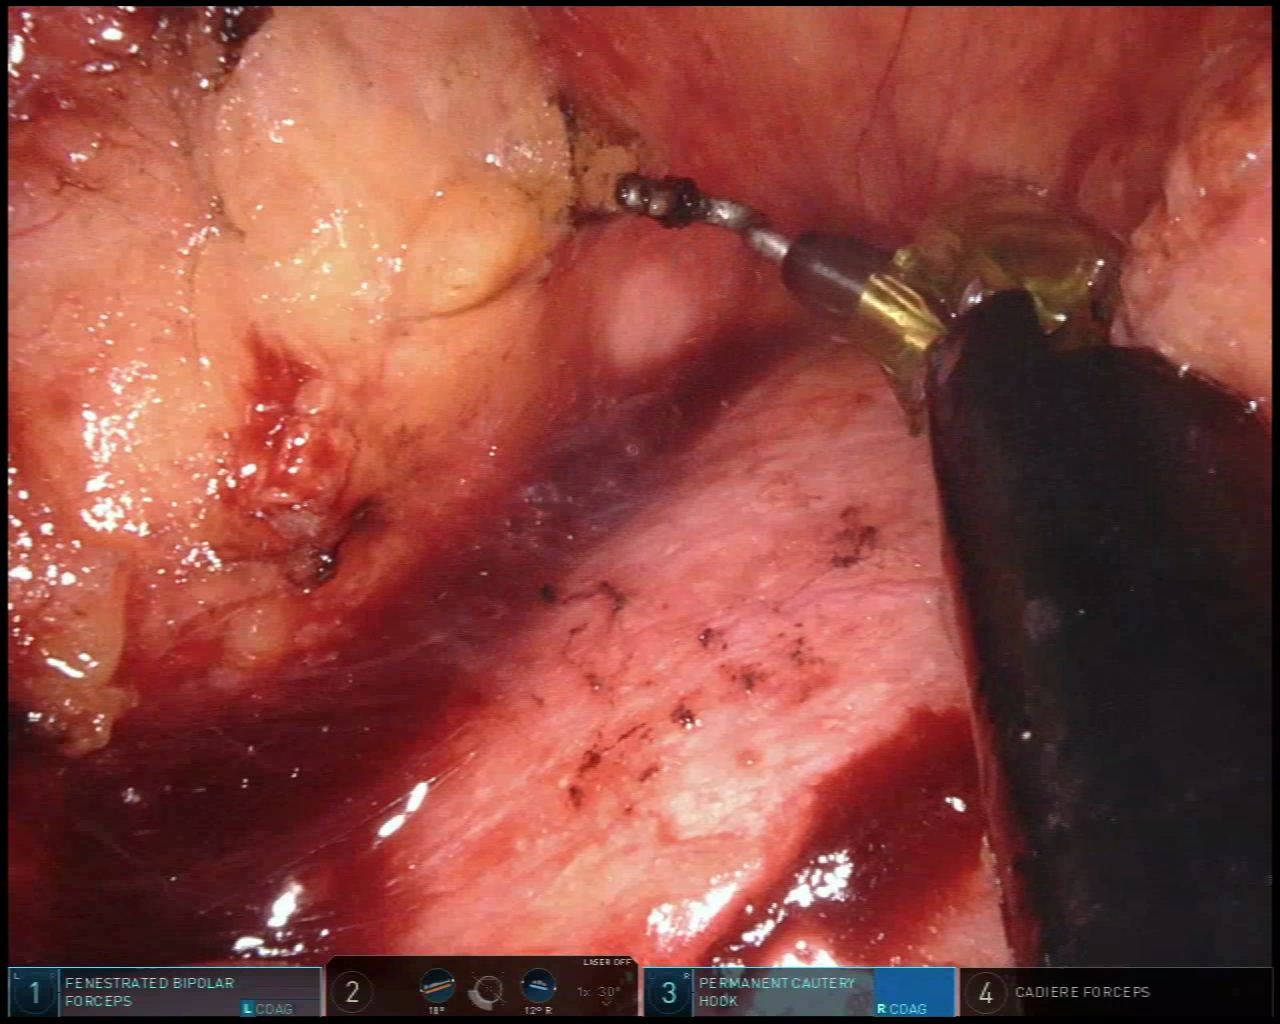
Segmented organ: pancreas
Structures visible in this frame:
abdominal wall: no
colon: no
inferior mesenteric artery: no
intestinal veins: no
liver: no
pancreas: yes
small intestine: no
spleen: no
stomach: no
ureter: no
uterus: no
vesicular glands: no